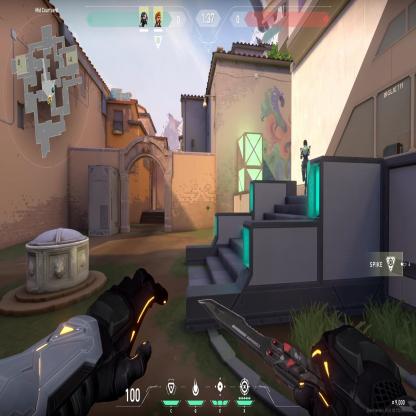
Label: teammate